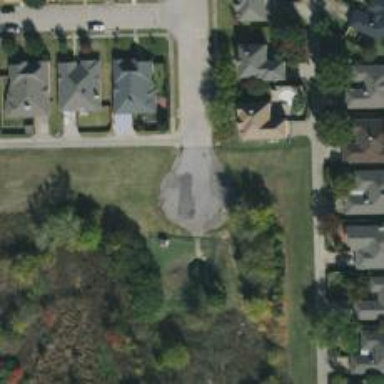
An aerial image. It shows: Circle designated as turning point on the road.